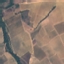
Land use / land cover: PermanentCrop